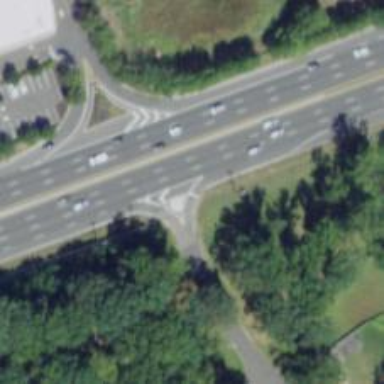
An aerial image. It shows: Asphalt trunk link road.